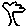
Label: tree